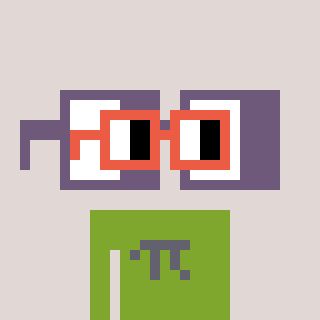
a pixel art character with square orange glasses, a glasses-shaped head and a slimegreen-colored body on a warm background